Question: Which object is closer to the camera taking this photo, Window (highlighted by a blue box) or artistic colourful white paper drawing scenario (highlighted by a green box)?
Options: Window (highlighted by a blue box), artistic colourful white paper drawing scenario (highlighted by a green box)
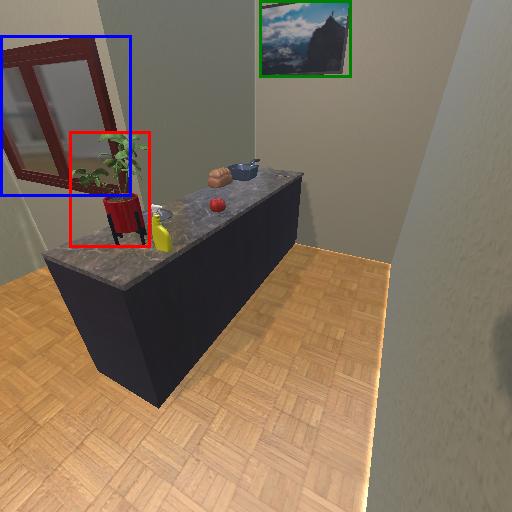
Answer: Window (highlighted by a blue box)